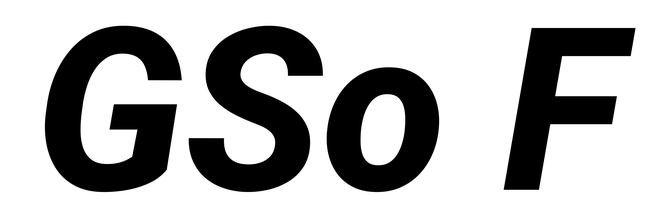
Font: Roboto-Italic_ExtraBold_Italic